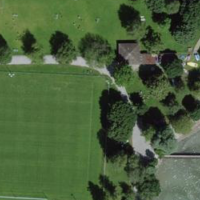
EUNIS habitat code: 53
Species observed at this site:
Plantago major